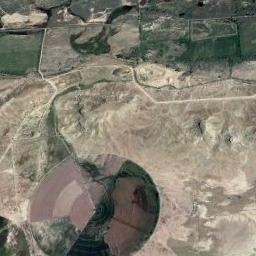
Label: circular_farmland